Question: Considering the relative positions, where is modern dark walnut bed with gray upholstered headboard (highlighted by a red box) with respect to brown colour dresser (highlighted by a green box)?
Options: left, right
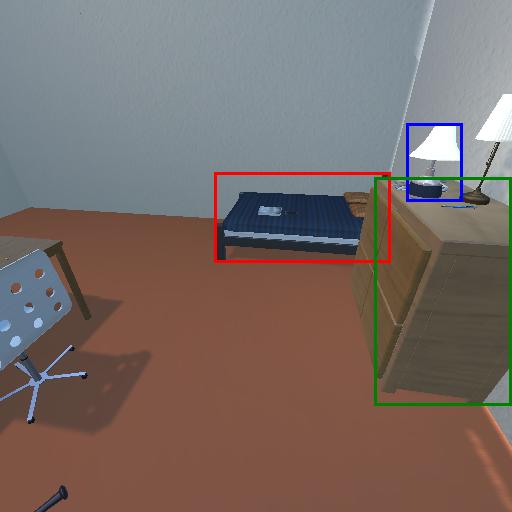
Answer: left